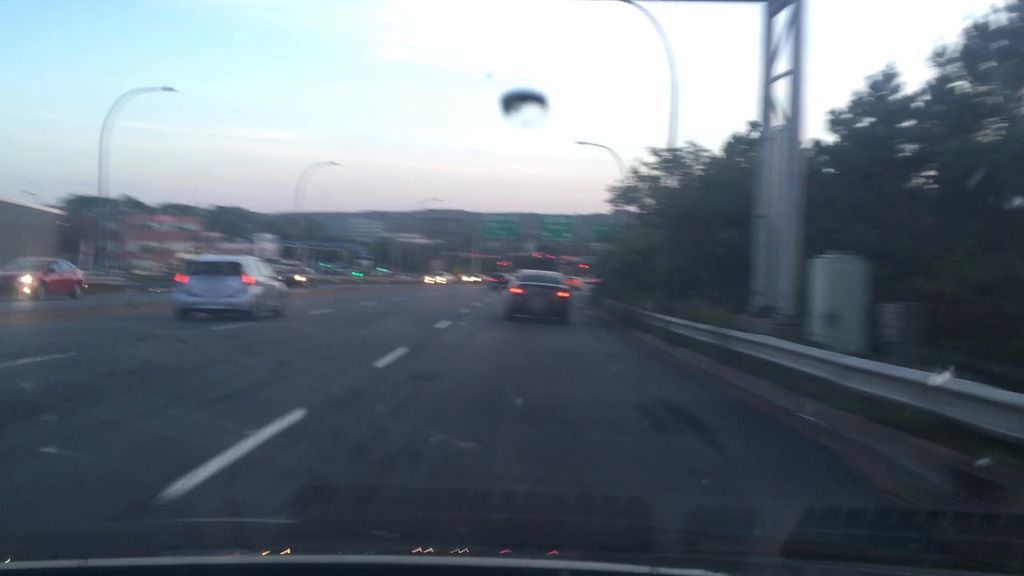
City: halifax